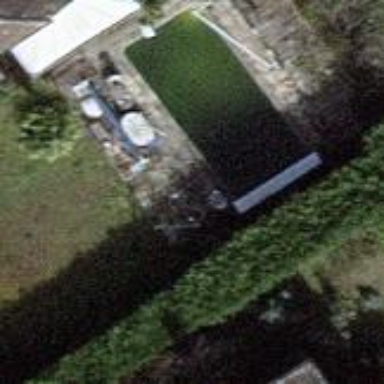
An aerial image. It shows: Swimming pool located in leisure land.